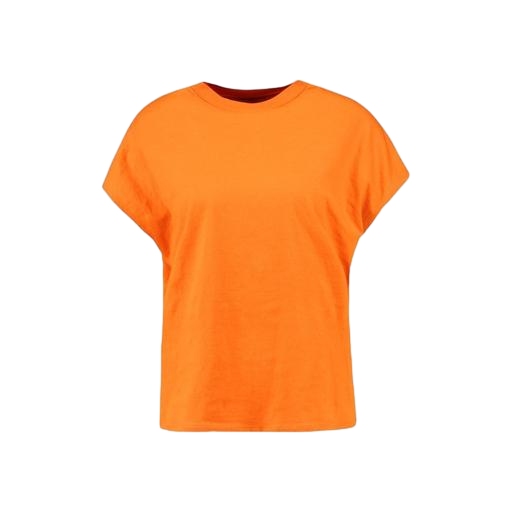
orange tee, orange short-sleeved workout muscle shirt, boxy fit t-shirt, white background